Aerial crown-view tile of a tropical tree (Barro Colorado Island, Panama), acquired 20241112:
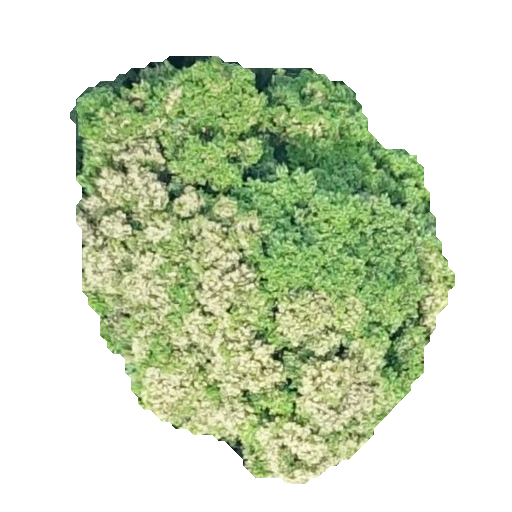
Species: Prioria copaifera
GBIF accepted scientific name: Prioria copaifera
Crown area: 184.776 m²